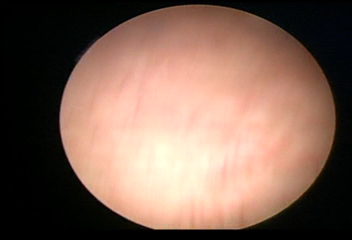
Modality: WLC
Class: Normal mucosa
Bladder cancer association: No